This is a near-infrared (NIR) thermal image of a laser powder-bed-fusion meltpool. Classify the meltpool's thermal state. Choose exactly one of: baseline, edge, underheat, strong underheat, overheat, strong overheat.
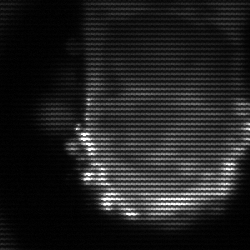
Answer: baseline